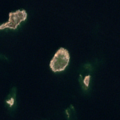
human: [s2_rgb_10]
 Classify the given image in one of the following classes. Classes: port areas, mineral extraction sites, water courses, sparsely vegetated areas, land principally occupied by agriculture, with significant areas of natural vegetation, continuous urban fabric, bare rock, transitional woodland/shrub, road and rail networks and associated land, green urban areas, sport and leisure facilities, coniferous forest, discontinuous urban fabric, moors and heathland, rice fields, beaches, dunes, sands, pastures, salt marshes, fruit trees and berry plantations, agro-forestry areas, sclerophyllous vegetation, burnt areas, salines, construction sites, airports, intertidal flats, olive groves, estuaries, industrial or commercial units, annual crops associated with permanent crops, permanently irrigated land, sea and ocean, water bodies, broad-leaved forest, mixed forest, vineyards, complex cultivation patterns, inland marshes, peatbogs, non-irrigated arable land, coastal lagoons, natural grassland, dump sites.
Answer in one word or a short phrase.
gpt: sea and ocean